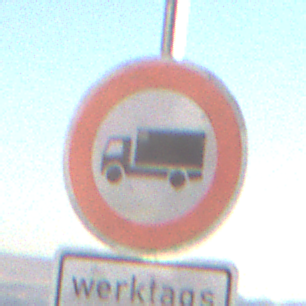
Verkehrszeichen: VerbotFuerKraftfahrzeugeUeberDreiKommaFuenfTonnen
Zusatzzeichen unten: ZeitangabenMitBeschraenkungAufWochentage7
Umgebung: Outdoor, Nature
Tageszeit: MorningAfternoon
Wetter: Clear
Licht: Natural
Jahreszeit: NotSpecified
Kontrast: HighContrast